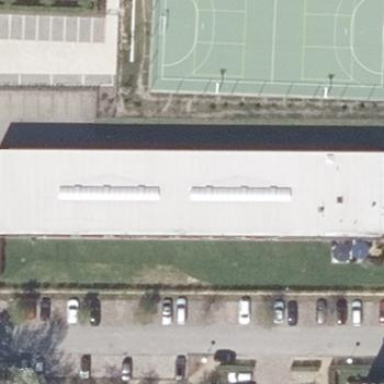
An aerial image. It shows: Flat-roofed commercial building.